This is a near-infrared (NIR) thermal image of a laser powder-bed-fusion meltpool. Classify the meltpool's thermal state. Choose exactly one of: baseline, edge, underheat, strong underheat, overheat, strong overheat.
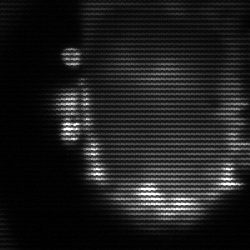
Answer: baseline